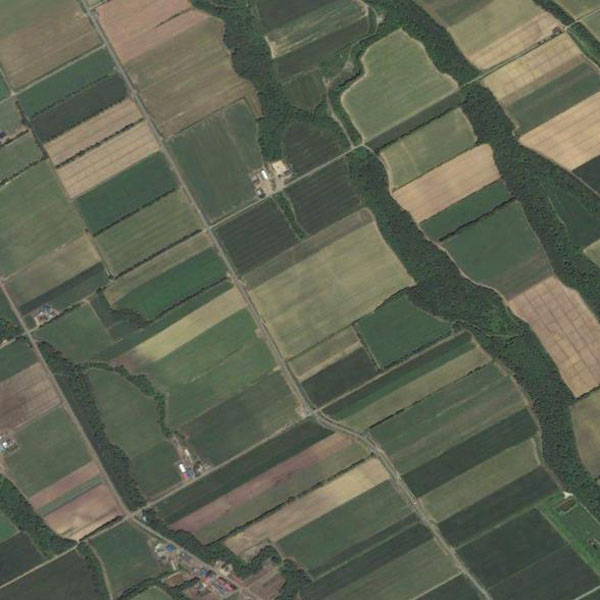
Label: Farmland